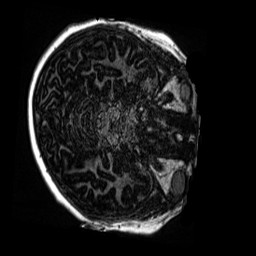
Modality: MP2RAGE
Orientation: axial
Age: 11
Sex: male
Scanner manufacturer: siemens
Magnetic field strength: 3 T
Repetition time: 4 s
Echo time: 0.00299 s